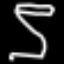
Label: hourglass